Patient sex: F
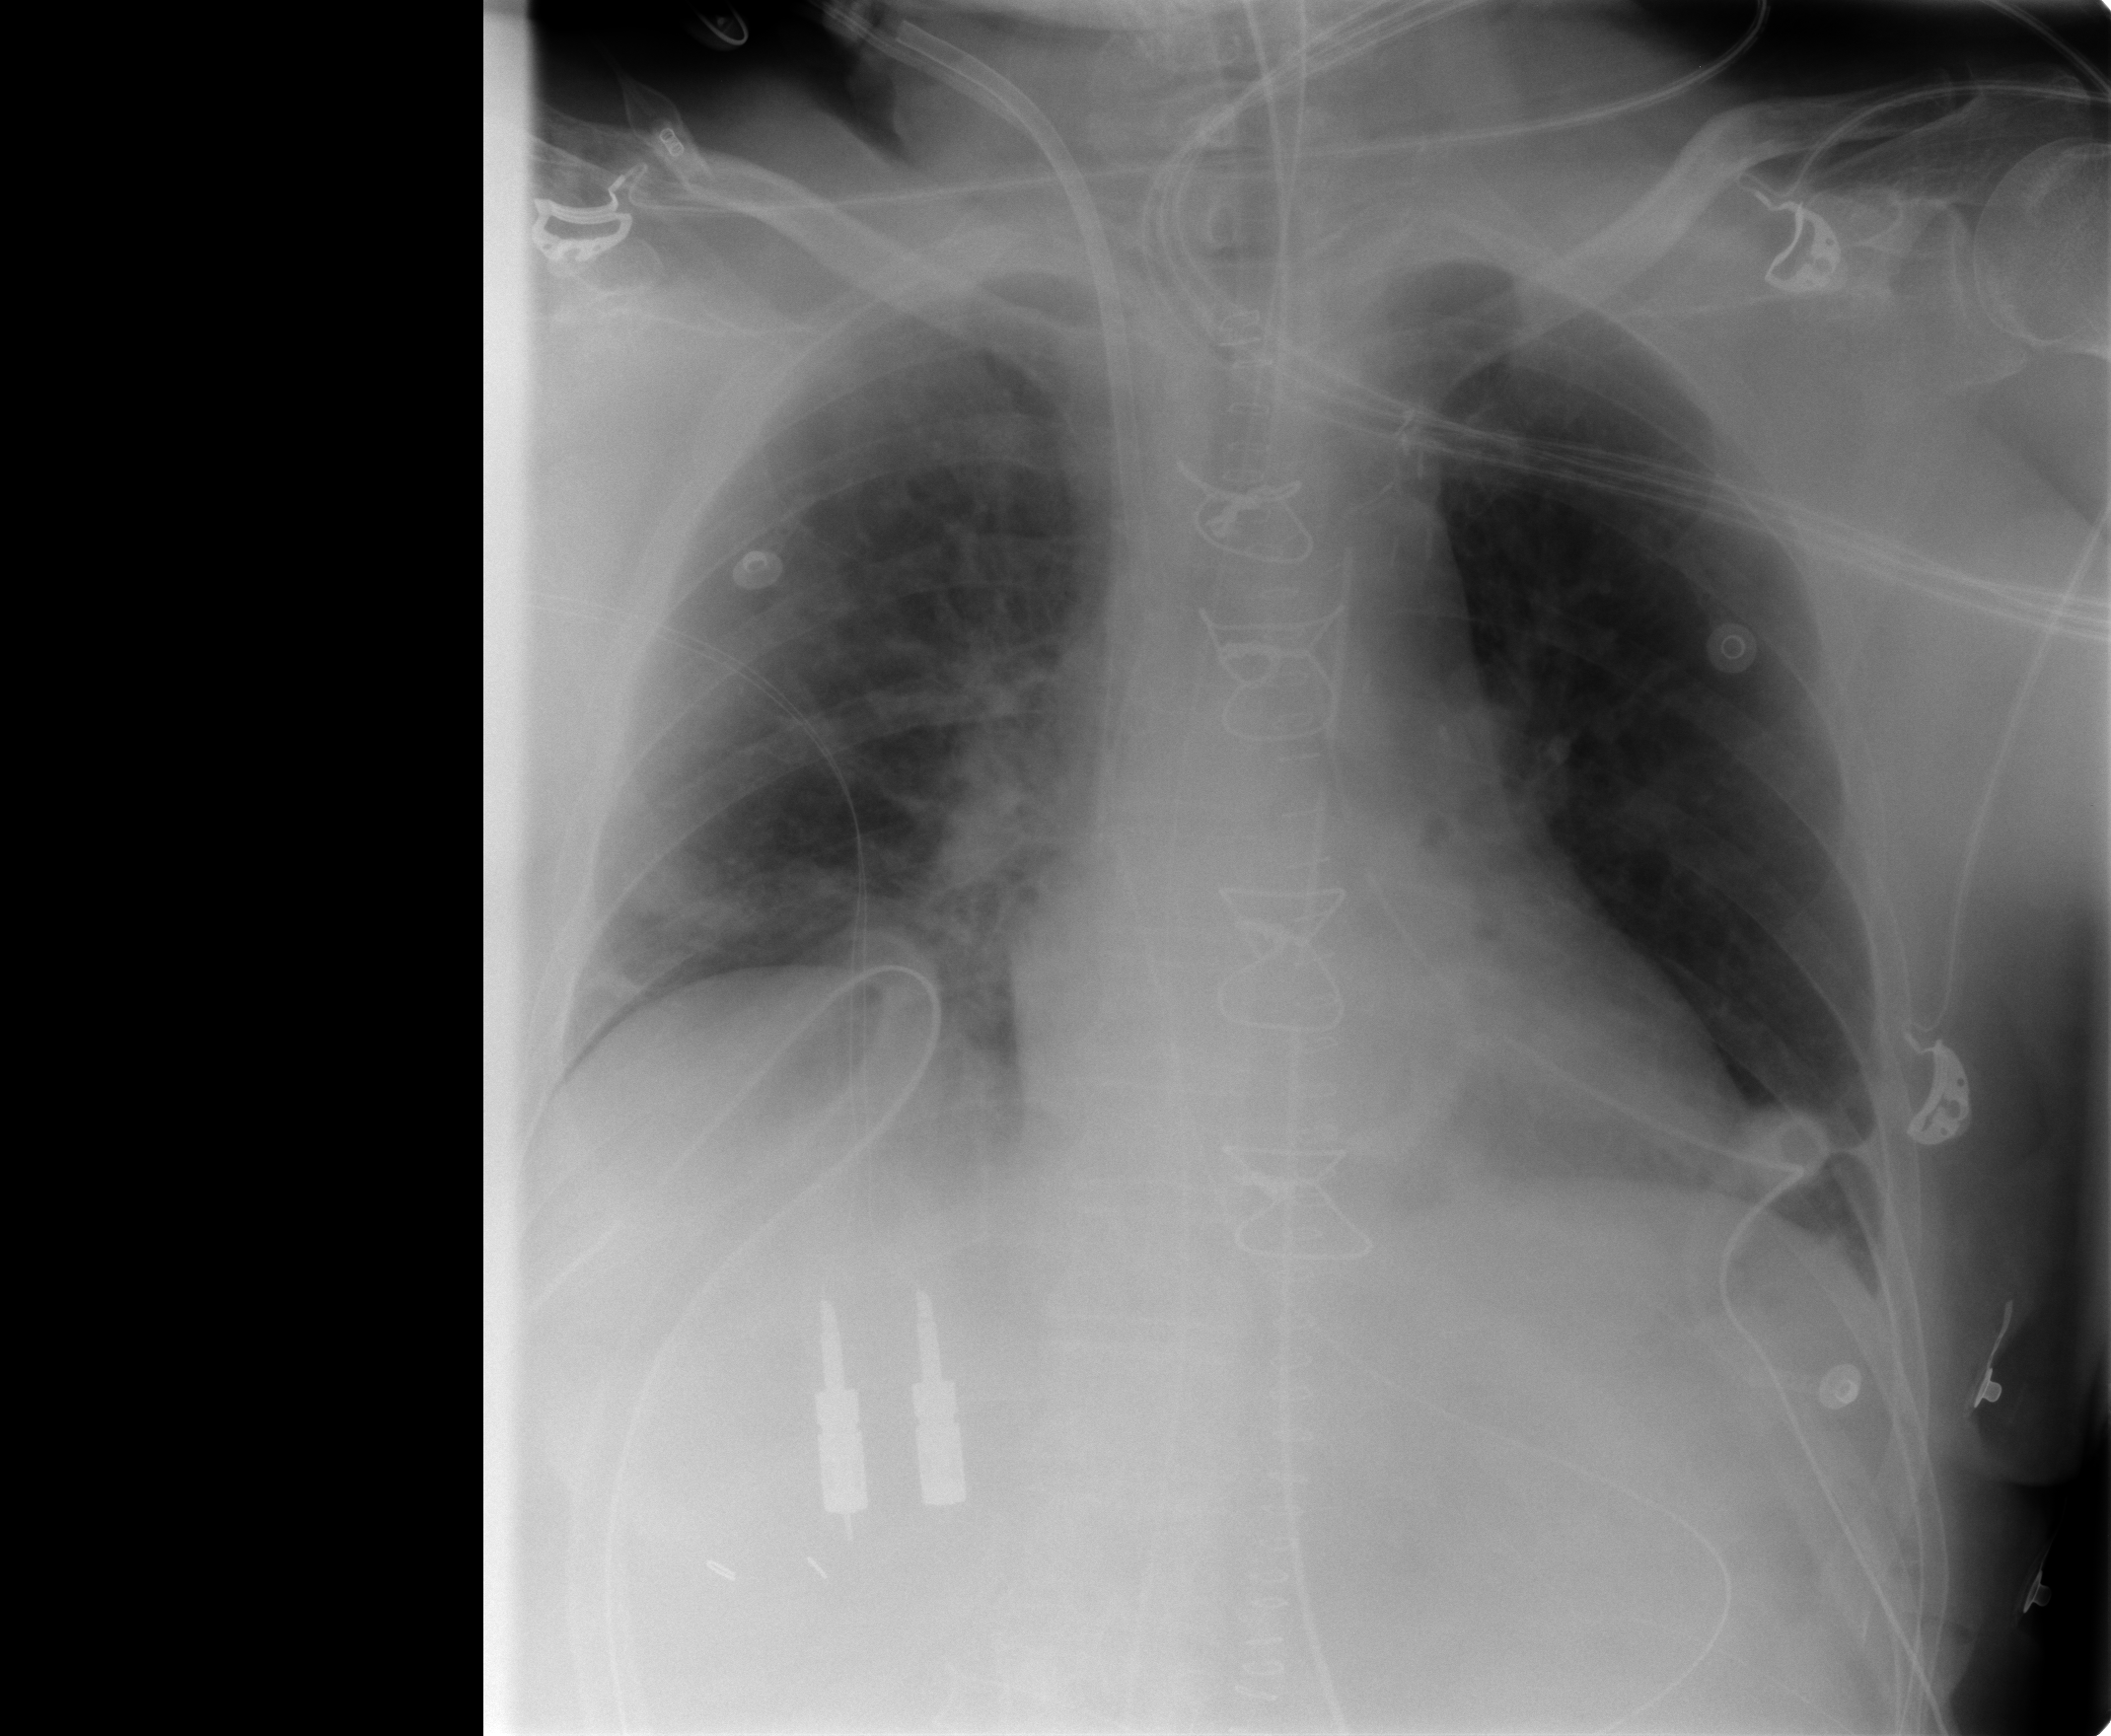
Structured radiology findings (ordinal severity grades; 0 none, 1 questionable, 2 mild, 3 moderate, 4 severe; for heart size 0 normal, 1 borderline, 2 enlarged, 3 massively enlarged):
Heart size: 0
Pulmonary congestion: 2
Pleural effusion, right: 0
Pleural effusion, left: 0
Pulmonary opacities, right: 2
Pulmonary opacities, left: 0
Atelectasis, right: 2
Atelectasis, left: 0